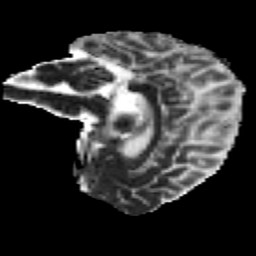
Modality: MD
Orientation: sagittal
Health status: healthy
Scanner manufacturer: philips
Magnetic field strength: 3 T
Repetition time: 9.75 s
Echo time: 0.092 s